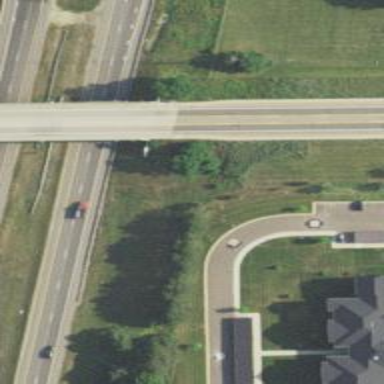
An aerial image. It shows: Footway on bridge.